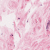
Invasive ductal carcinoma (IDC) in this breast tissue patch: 0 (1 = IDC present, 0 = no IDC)